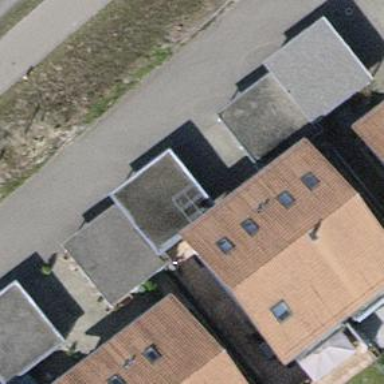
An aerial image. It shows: Garage building.